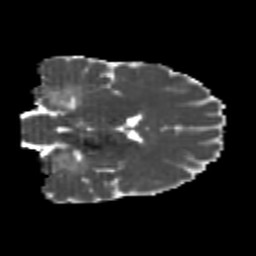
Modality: MD
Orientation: coronal
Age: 21
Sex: male
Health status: healthy
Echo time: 0.074 s